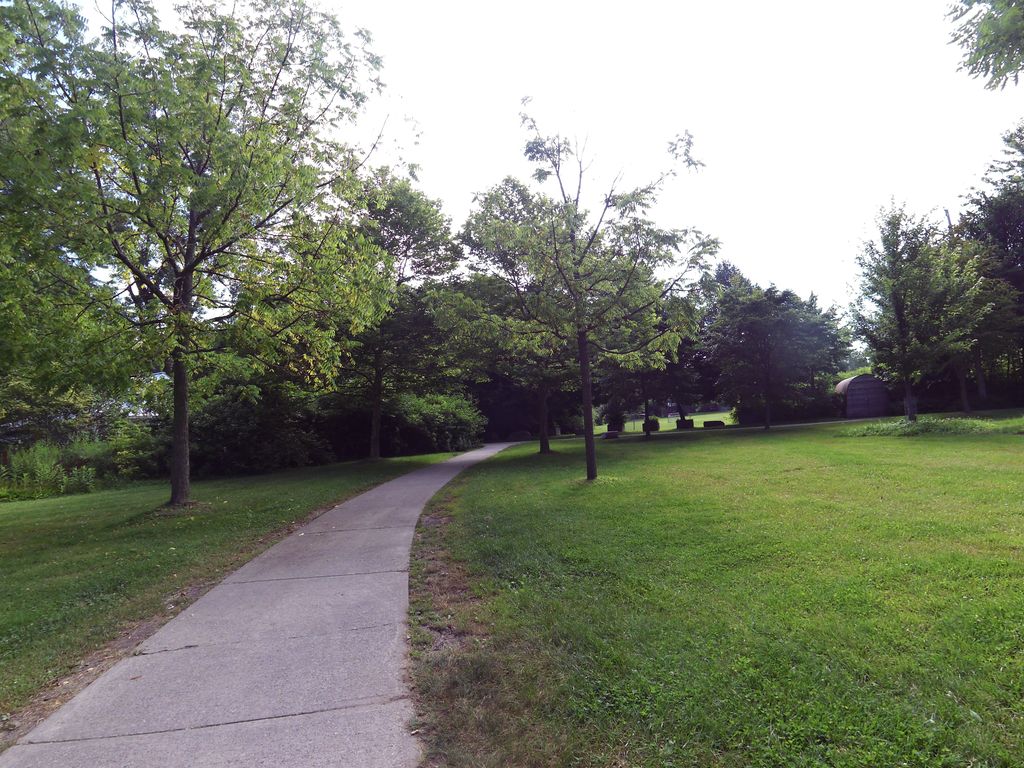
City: toronto